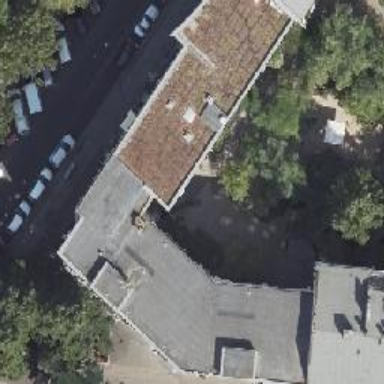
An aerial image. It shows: Kindergarten.